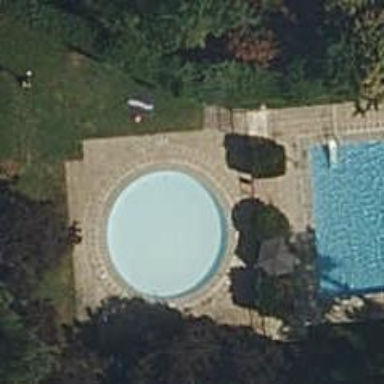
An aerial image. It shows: Swimming pool located in leisure land.